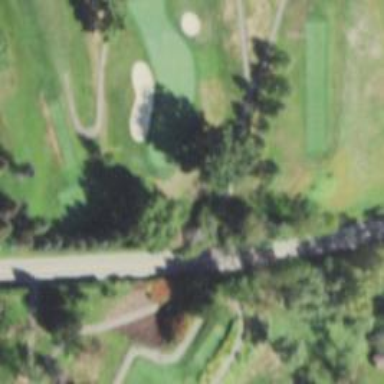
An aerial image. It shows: Path for both road and golf.